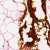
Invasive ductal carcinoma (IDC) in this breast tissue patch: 0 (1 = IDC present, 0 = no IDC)